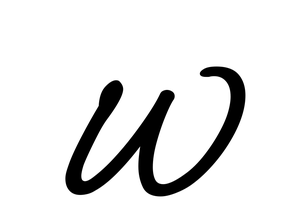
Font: MeowScript-Regular